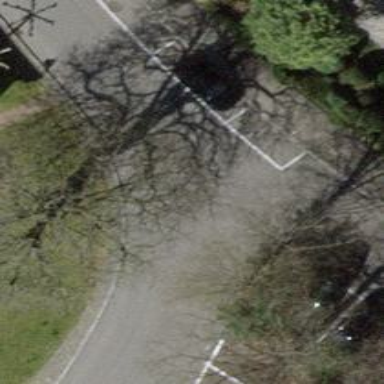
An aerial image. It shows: Residential road with asphalt surface and sidewalk on the left side.